Question: For the sake of simplicity I will not include my code as most of it contains hard-coded binary/hex/ascii strings to replicate sectors in accordance to the <URL>. The main objective of this task is to write a blank iso image that follows the standards referenced above. My question is as follows:
With data gathered for all of the following sectors:

How can I feed the binary data into some serializer to create an empty iso image on my unix system? I haven't been able to find any useful examples of how one would go about doing this. Maybe I'm not looking in the right place (who knows...)? Any and all help is more than appreciated!
Thanks.
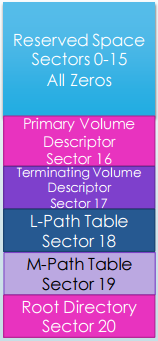
Answer: If you want to create an iso9660 image file e.g. for a CD burning software or to mount it, there is no special file format to do so. Simply write the data sector by sector in binary mode in a file.
<URL>